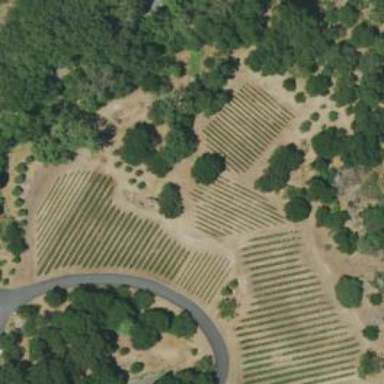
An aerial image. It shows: Vineyard where grapes are grown.